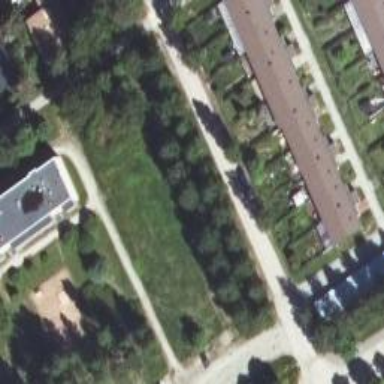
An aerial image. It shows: Terrace building.